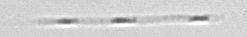
Label: Leptocylindrus